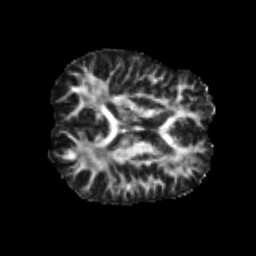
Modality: FA
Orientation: axial
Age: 22
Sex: male
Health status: healthy
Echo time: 0.074 s